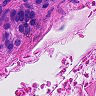
Metastatic tissue present: yes